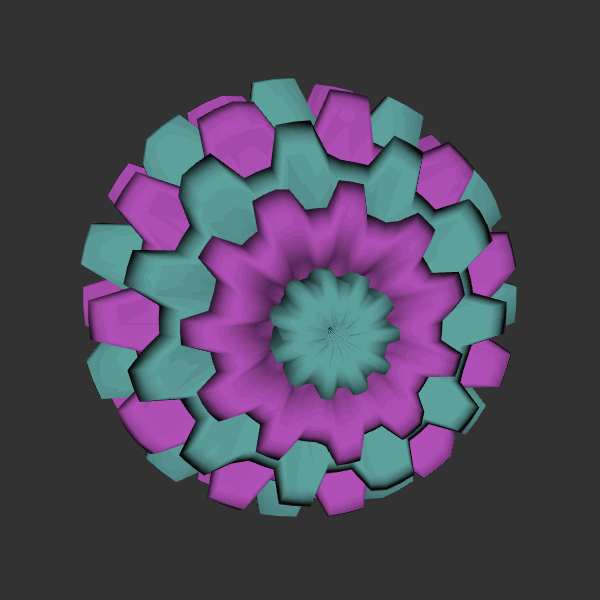
Background: dark